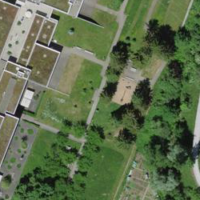
EUNIS habitat code: 53
Species observed at this site:
Populus tremula